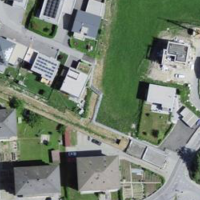
EUNIS habitat code: 54
Species observed at this site:
Senecio vulgaris